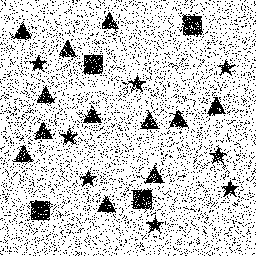
Squares: 4
Triangles: 12
Stars: 8
Total shapes: 24